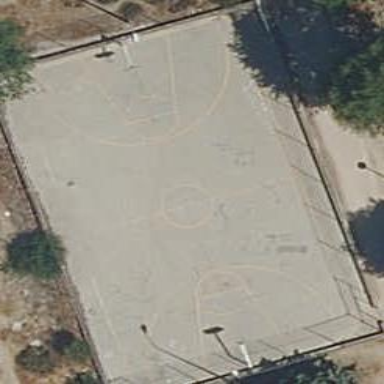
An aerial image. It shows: Basketball court in the leisure land pitch.